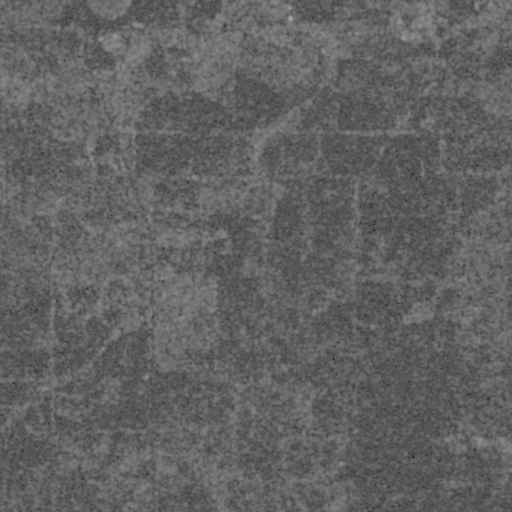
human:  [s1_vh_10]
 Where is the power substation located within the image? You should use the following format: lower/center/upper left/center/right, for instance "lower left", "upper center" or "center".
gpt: The power substation is located in the lower left of the image.
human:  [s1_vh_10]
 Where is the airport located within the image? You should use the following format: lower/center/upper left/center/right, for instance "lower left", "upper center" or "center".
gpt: There is no airport in the image.

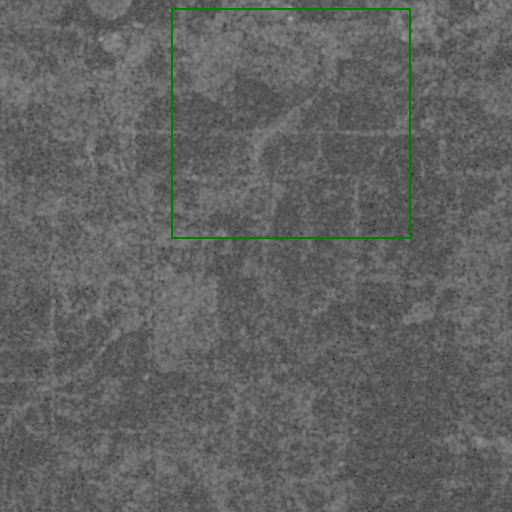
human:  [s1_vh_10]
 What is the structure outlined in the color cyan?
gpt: There is no cyan outline.
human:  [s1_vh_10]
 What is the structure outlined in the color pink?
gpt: There is no structure outlined in pink.